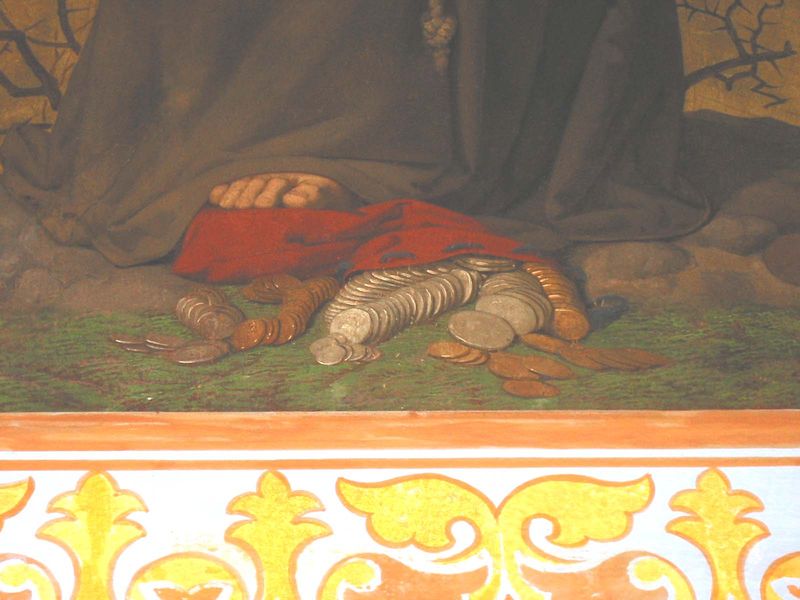
Titel: Quirinus-Münster in Neuss (St. Quirin)
Künstler: Wolbero
Standort: Neuss, Quirinus-Münster (EU - D - NRW)
Schlagwörter: fuß, umhang, grün, äste, ausschnitt, rot, tuch, wiese, teppich, silber, boden, gold, kutte, mantel, detail, kordel, zehen, geld, beutel, mönch, fresko, grund, münze, münzen, säckel, silberlinge, gelbtöne, geldsack, portemonnaie, schmuckband, silberling, fresiko, korder, seilknoten, kupfer und silber, roter geldsack